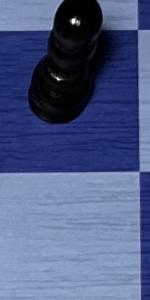
Label: Empty